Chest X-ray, AP view. Patient: 70 years old, sex M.
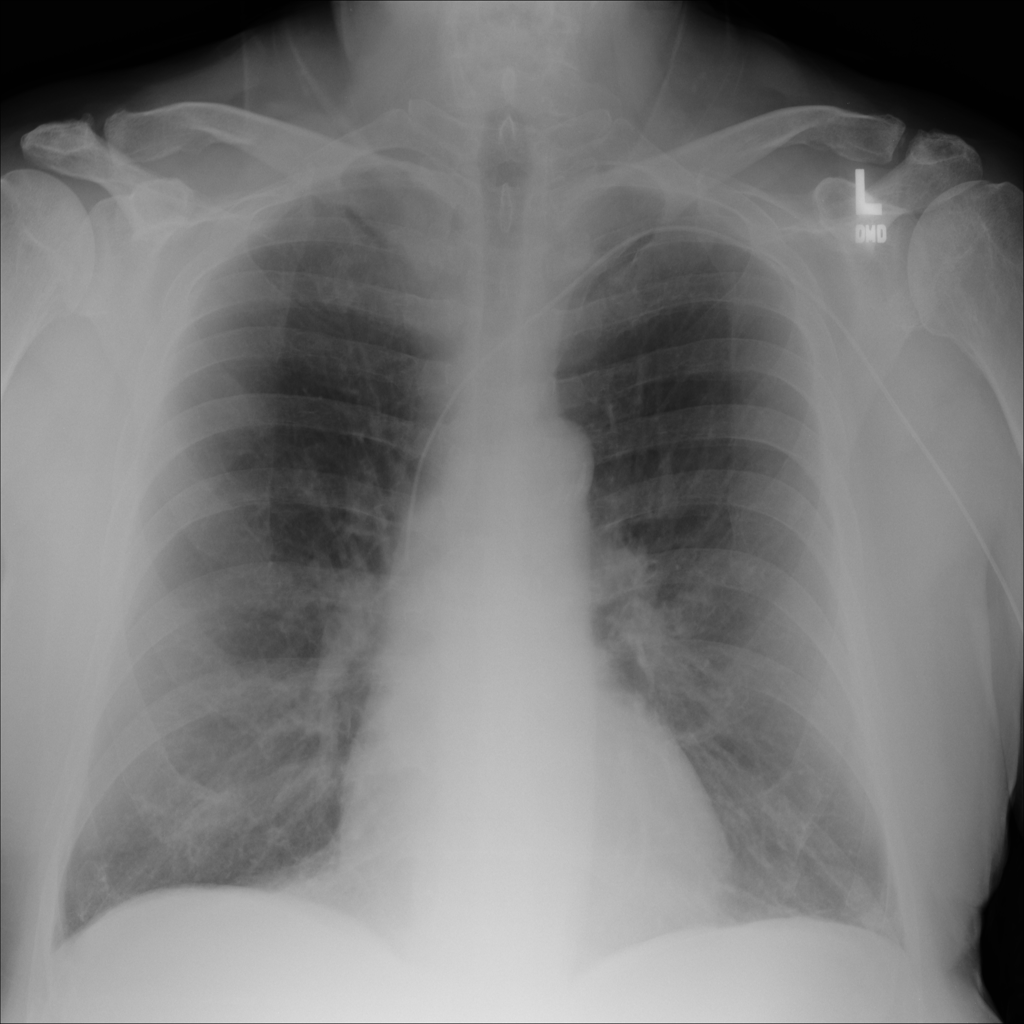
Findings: No Finding